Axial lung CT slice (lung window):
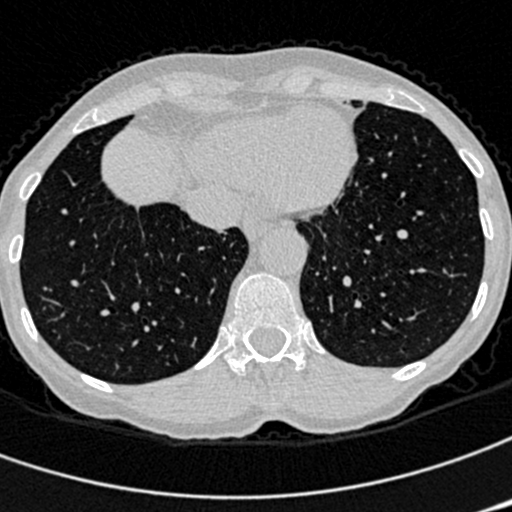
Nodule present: no